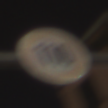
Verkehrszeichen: Geschwindigkeit110
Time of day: Night
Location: Outdoor (Urban)
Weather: PartlyCloudy
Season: NotSpecified
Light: Artificial